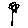
Label: flower